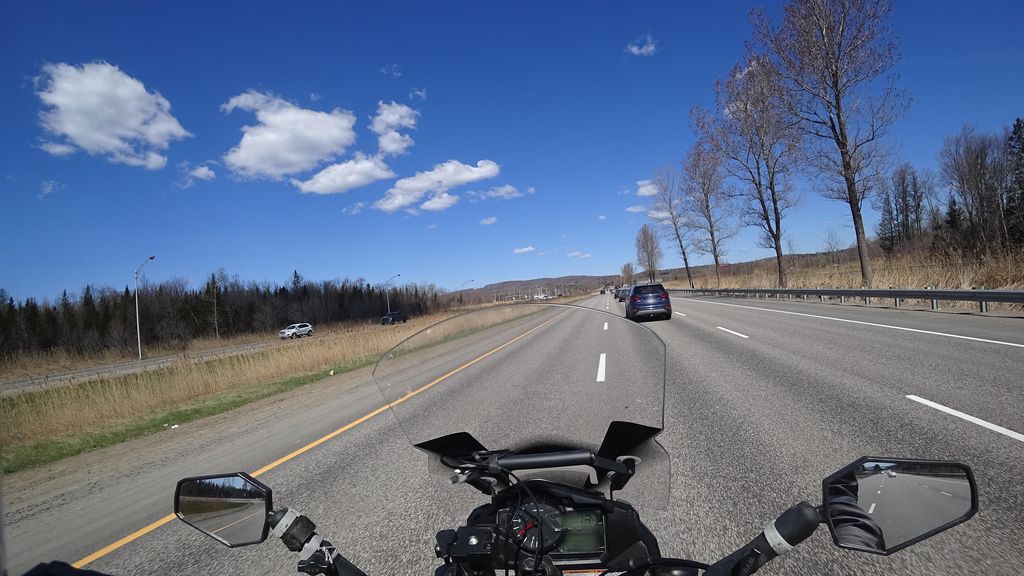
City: quebec_city